Interaction volume radius: 5 \u00c5
Interaction volume height: 45 \u00c5
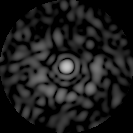
Disorder parameter: 0.8669